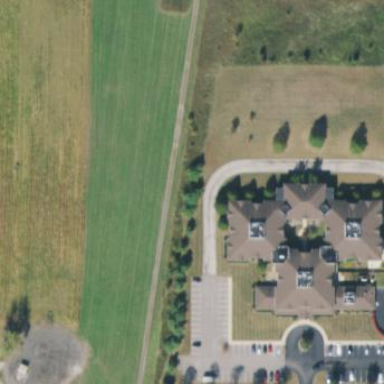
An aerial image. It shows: Residential building.